Question: I need to make some Windows file paths that contain spaces into string literals in Scala. I have tried wrapping the entire path in double quotes AND wrapping the entire path in double quotes with each directory name that has a space with single quotes. Now it is wanting an escape character for "\Jun" in both places and I don't know why.
Here are the strings:
'''
val input = "R:'Unclaimed Property''CT State'5\Jun\ct_finderlist_2015.pdf"
val output = "R:'Unclaimed Property''CT State'5\Jun"
'''
Here is the latest error:

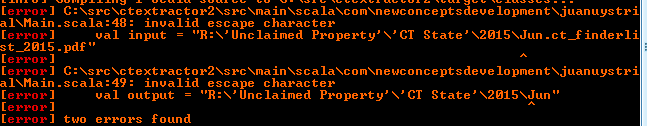
Answer: The problem is with the '\' character, that has to be escaped.
This should work:
'''
val input = "R:\Unclaimed Property\CT State\2015\Jun.ct_finderlist_2015.pdf"
val output = "R:\Unclaimed Property\CT State\2015\Jun"
'''